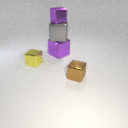
large purple metal cube below small purple metal cube